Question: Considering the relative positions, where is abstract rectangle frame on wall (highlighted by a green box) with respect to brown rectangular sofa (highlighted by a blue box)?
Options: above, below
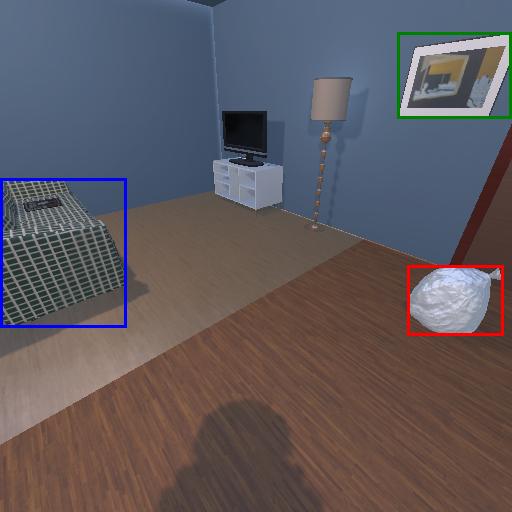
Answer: above